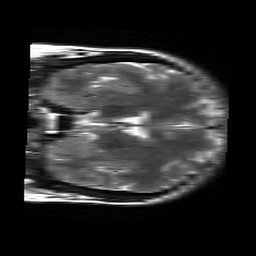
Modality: T2w
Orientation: coronal
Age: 26
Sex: female
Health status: healthy
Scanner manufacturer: siemens
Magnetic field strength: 3 T
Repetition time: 4.01 s
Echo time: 0.116 s